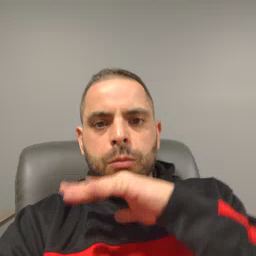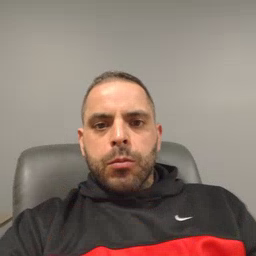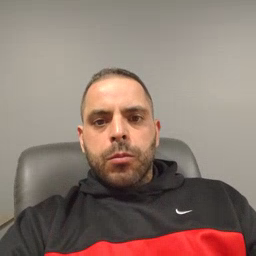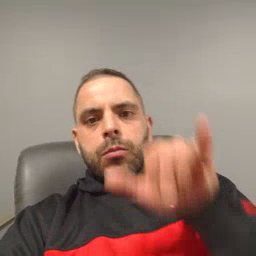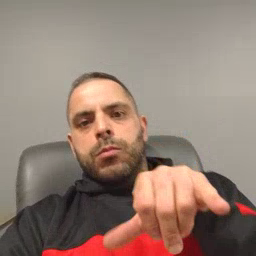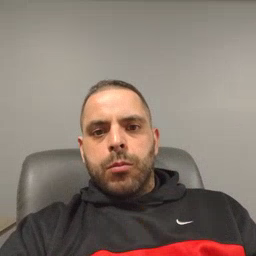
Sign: that